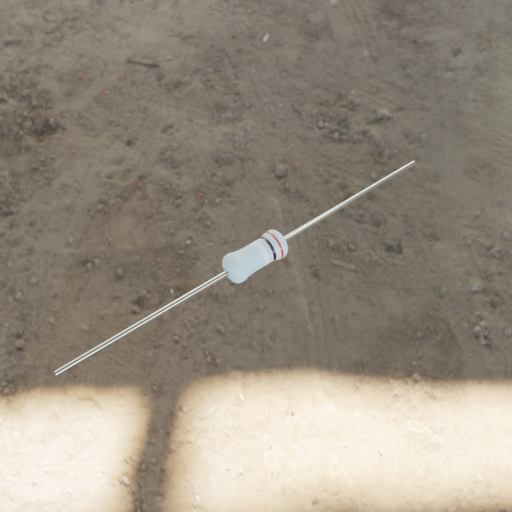
Resistor colour bands (in order): white, black, red